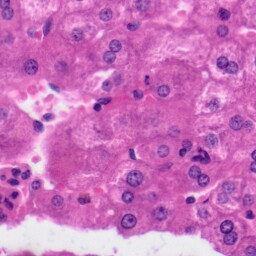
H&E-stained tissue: Liver